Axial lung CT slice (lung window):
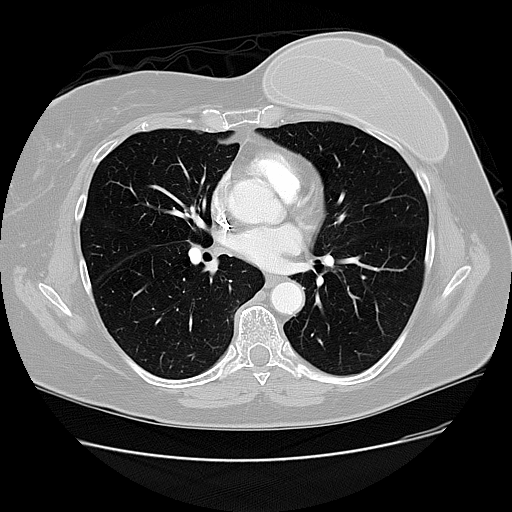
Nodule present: no